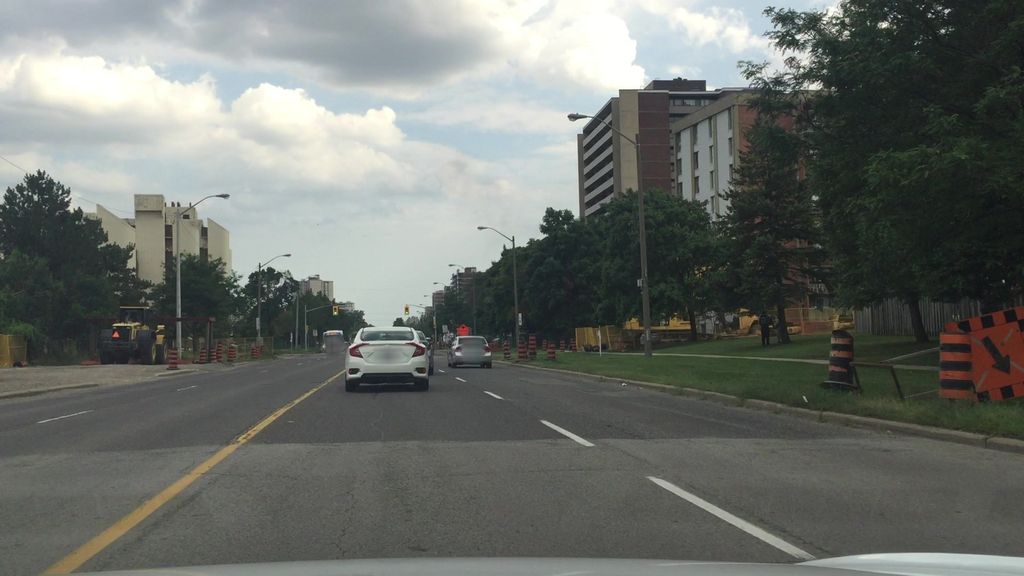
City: toronto